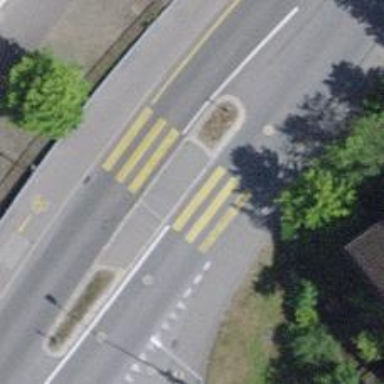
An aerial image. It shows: Kerb serving as barrier.